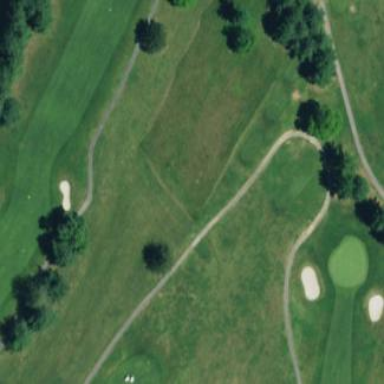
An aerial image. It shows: Area with grass used as rough in golf course.